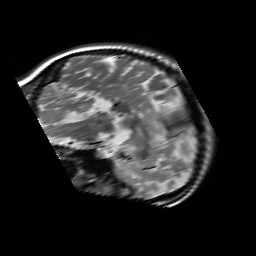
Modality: T2w
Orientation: sagittal
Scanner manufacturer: siemens
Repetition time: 3.9 s
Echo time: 0.076 s